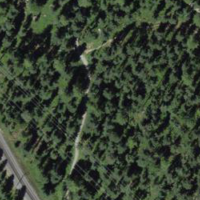
EUNIS habitat code: 43
Species observed at this site:
Vaccinium vitis-idaea
Campanula glomerata